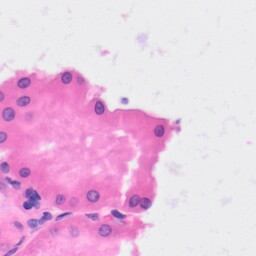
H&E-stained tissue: Kidney